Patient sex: F
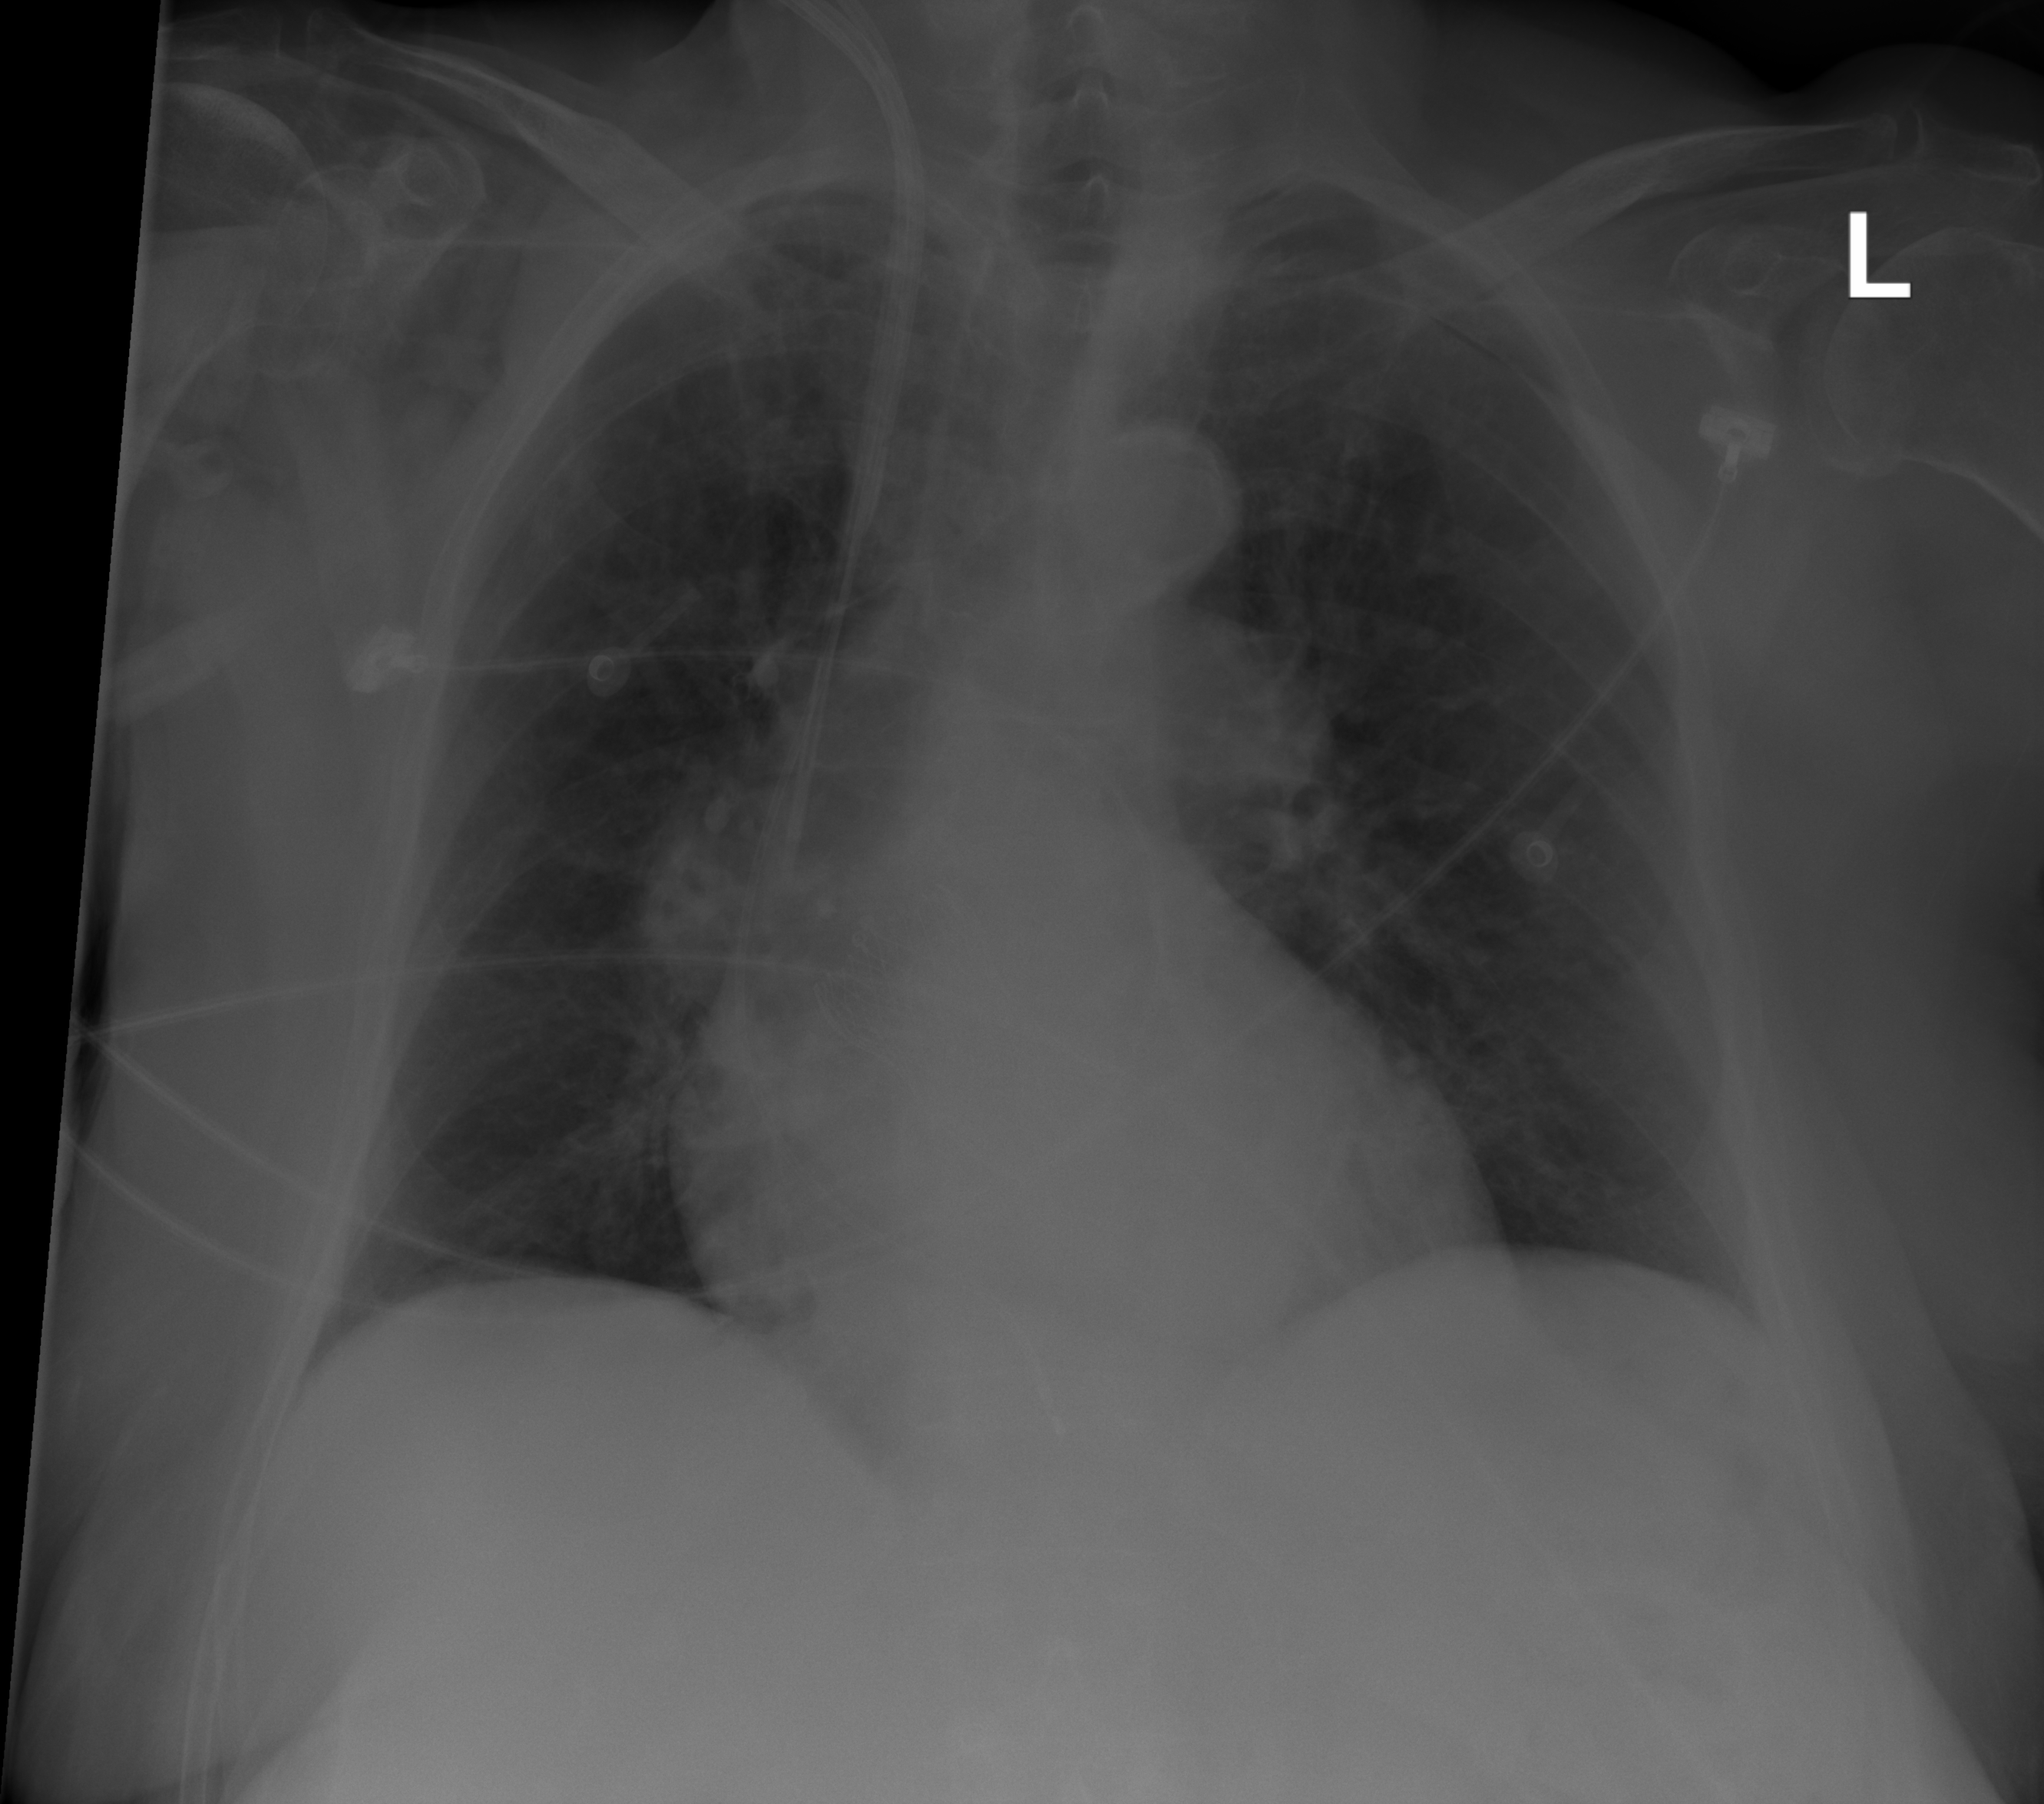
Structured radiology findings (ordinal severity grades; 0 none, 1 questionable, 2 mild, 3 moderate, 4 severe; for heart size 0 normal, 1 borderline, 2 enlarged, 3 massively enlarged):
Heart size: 2
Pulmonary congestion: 2
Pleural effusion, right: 0
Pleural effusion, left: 0
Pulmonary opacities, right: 0
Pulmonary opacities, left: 2
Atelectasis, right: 0
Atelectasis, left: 0